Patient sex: M
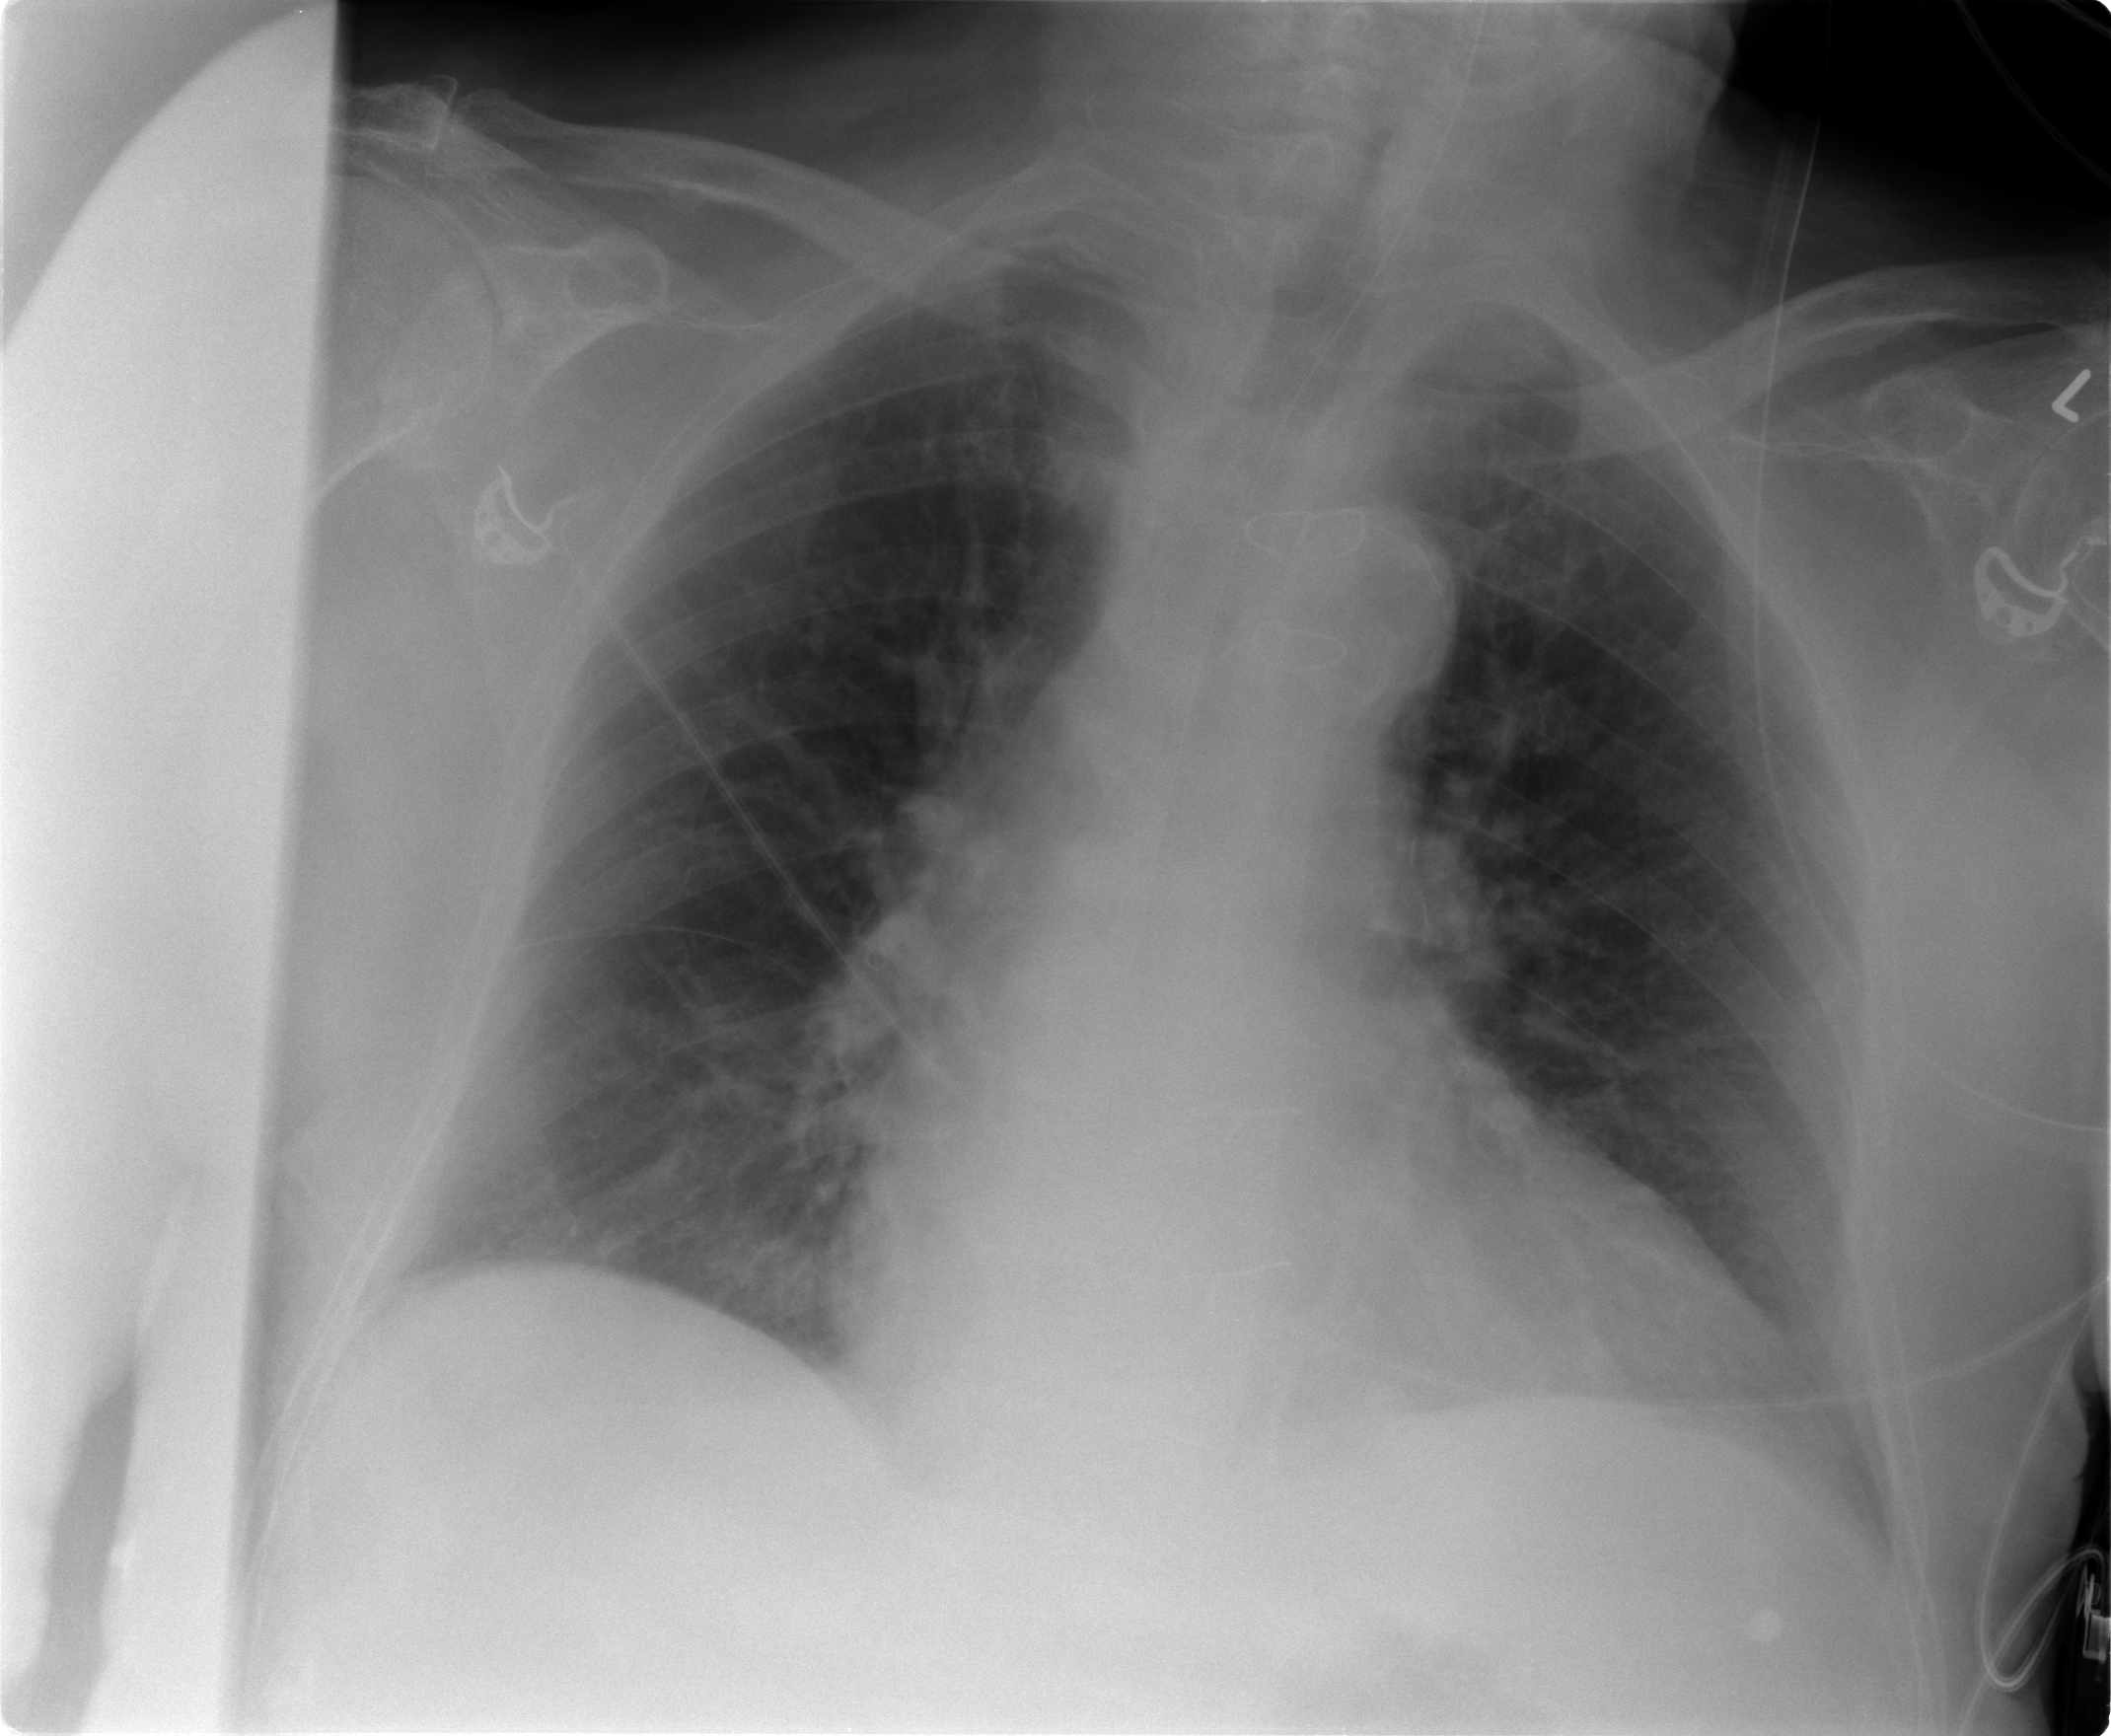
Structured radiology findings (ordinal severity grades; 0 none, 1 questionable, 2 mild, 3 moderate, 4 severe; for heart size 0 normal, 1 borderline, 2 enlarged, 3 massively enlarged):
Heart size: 2
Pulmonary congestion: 2
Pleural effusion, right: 1
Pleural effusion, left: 1
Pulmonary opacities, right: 0
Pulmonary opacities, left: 0
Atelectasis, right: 0
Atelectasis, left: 0